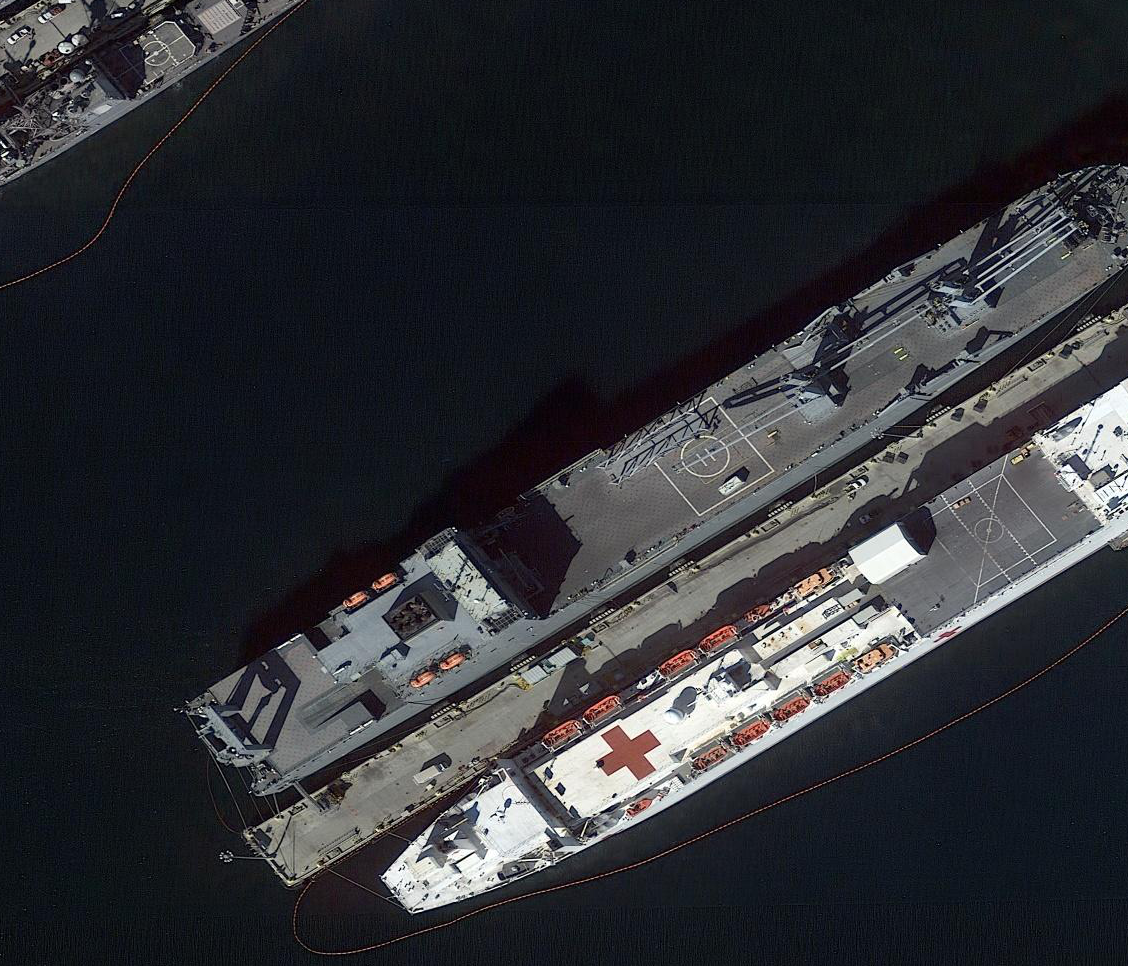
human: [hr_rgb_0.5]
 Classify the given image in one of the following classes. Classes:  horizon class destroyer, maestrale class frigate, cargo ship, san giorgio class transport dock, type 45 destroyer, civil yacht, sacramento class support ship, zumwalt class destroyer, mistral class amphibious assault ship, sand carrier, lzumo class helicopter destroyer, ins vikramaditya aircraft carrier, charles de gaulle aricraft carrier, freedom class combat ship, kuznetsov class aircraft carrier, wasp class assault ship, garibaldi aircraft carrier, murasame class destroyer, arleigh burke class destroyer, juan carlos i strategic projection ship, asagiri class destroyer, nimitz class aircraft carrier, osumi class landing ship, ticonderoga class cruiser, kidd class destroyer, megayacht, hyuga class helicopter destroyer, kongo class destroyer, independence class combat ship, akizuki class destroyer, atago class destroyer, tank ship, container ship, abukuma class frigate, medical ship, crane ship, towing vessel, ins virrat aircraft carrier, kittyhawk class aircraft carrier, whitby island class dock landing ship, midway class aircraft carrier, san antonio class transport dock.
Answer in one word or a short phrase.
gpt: Medical ship